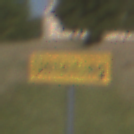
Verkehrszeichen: Umleitungsankuendigung
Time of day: Midday
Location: Outdoor (Nature)
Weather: Clear
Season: NotSpecified
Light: Natural